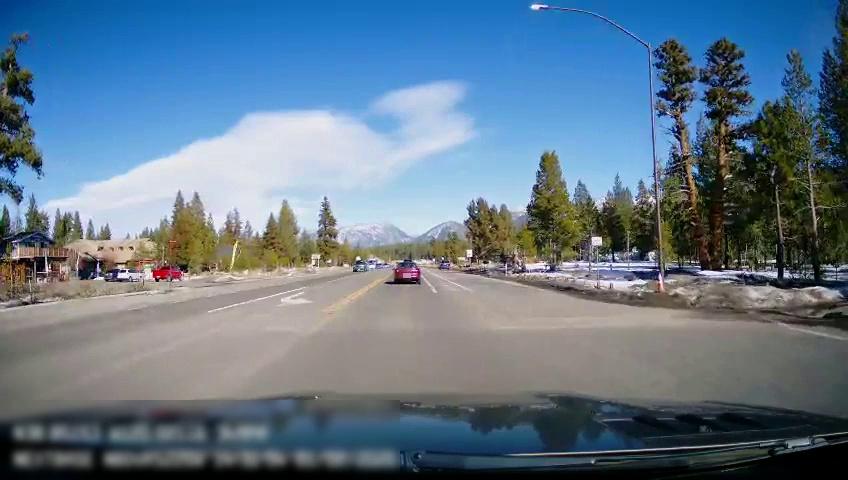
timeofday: Day
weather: Sunny
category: Drivable Space
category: Vehicles | Car
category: Vehicles | SUV
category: Vehicles | SUV
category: Vehicles | Bus
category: Vehicles | Car
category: Vehicles | SUV
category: Vehicles | Truck
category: Lanes | Current Lane
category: Lanes | Alternate Lane
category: Lanes | Current Lane
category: Lanes | Opposite Lane
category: Traffic | Signs